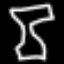
Label: hourglass